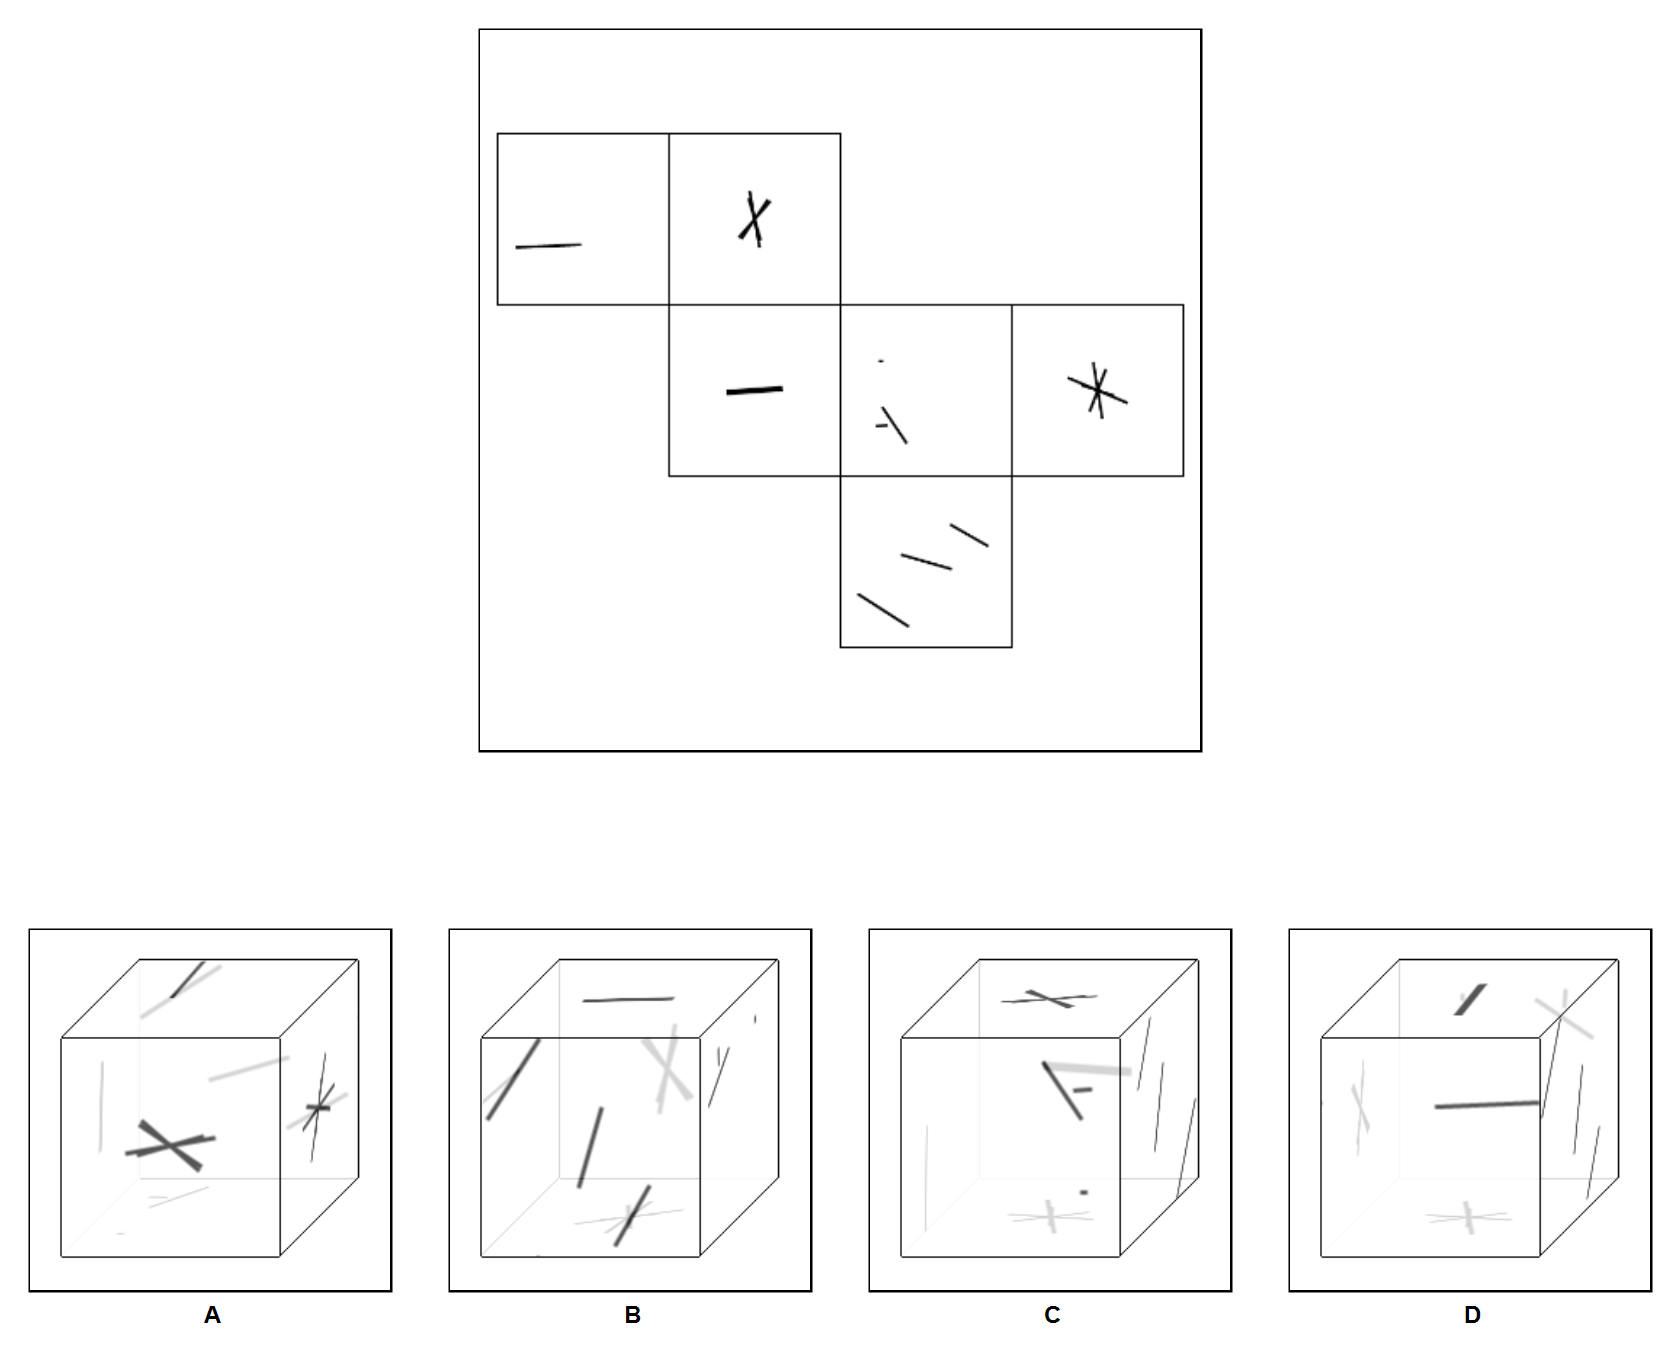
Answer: C